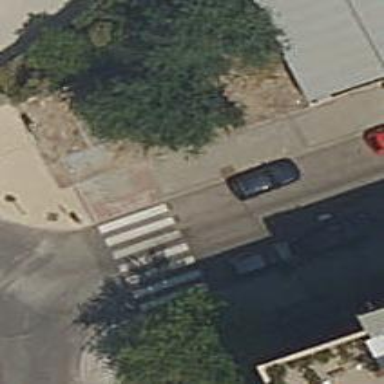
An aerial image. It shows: Marked crossing with visible markings.